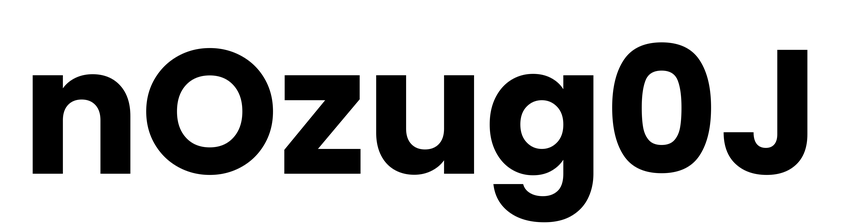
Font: Poppins-Bold